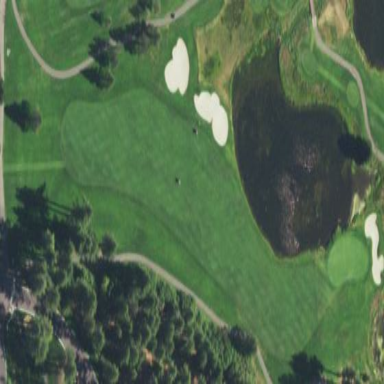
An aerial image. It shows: Golf rough area.